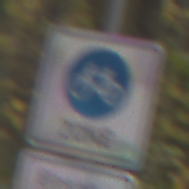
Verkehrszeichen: BeginnFahrradzone
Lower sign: BesondereFahrzeugeUndTransportgueter3
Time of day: MorningAfternoon
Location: Outdoor (Nature)
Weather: Overcast
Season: Autumn
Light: Natural